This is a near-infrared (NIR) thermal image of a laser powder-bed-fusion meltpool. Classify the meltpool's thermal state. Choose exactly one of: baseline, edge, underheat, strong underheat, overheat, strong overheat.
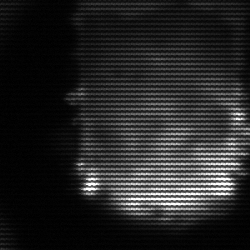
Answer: baseline